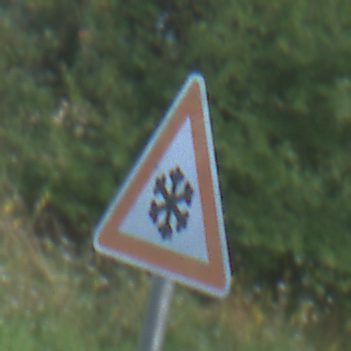
Verkehrszeichen: SchneeOderEisglaette
Umgebung: Outdoor, Nature
Tageszeit: MorningAfternoon
Wetter: PartlyCloudy
Licht: Natural
Jahreszeit: NotSpecified
Kontrast: MediumContrast